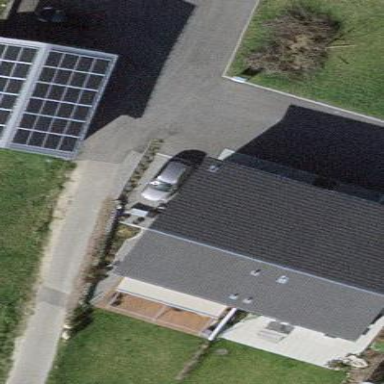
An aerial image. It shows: Semi-detached house.